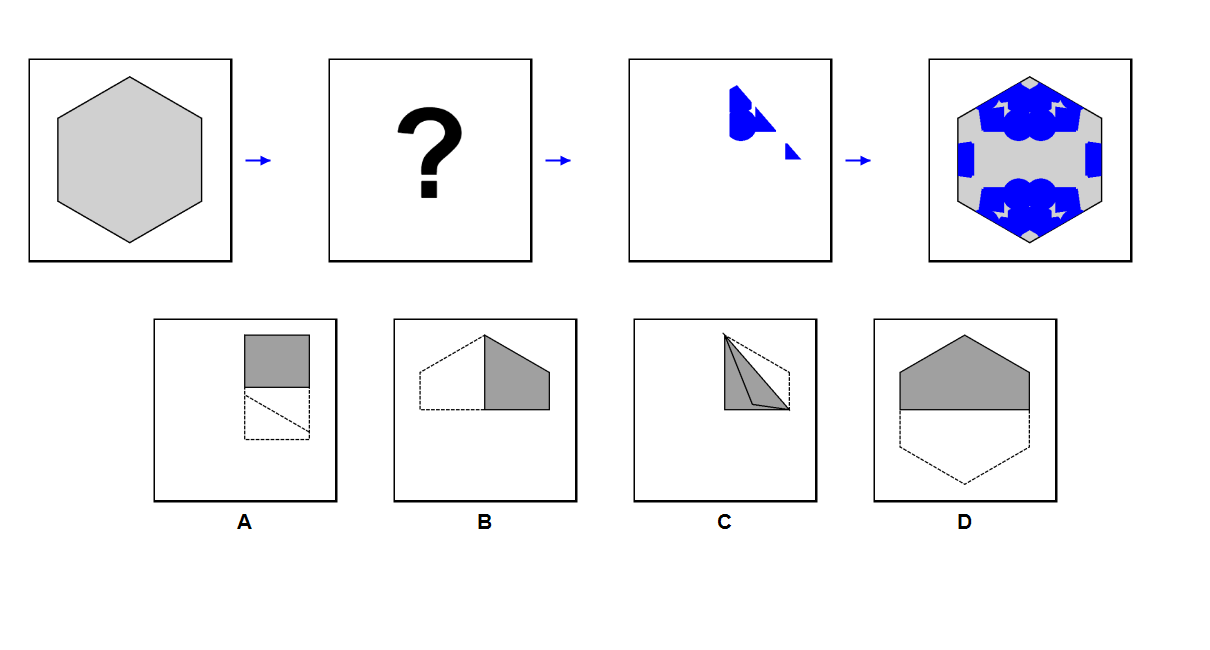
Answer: A